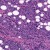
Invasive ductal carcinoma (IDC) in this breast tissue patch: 1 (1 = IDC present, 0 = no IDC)